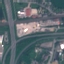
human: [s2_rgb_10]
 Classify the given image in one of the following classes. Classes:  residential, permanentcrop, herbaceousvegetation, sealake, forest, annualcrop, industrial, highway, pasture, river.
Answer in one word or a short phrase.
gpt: Highway